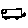
Label: car